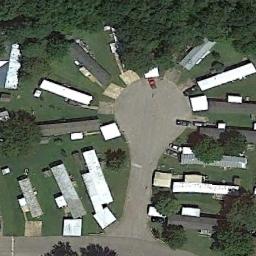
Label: mobile_home_park